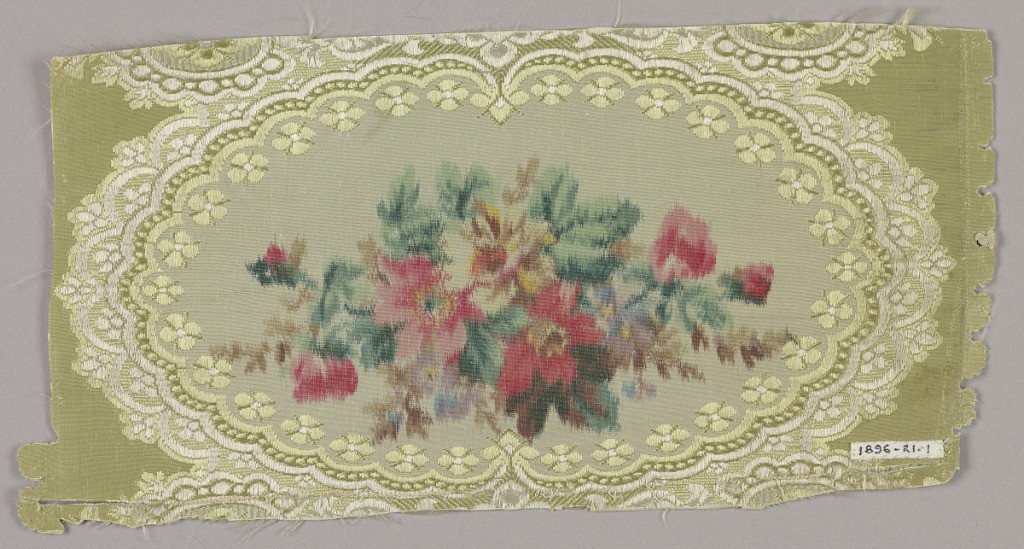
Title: Fragment
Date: late 19th century
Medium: silk Technique: resist printed in warp (chiné)
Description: Polychrome bouquet of flowers in oval medallion on a yellow and white woven fabric. Fragment probably part of a dress flounce.